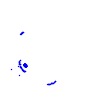
Particle: kaon